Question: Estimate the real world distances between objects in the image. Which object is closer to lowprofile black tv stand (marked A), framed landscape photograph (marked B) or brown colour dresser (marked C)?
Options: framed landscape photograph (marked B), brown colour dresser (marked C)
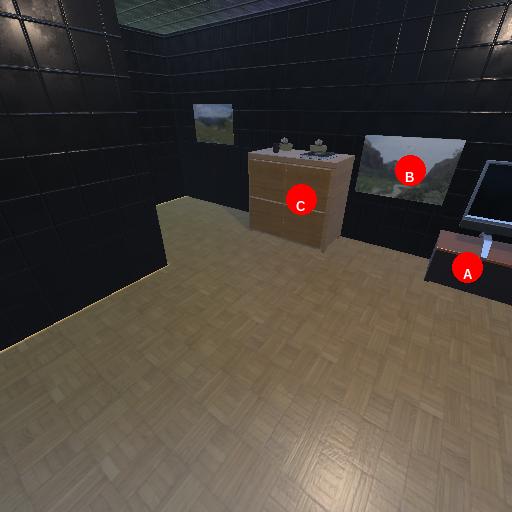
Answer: framed landscape photograph (marked B)